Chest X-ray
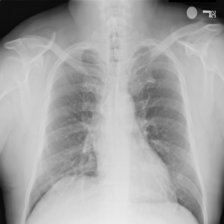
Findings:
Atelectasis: negative
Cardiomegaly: negative
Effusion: negative
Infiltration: negative
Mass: negative
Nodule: negative
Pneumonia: negative
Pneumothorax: negative
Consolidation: negative
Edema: negative
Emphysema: negative
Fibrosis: negative
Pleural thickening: negative
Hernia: negative